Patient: sex M, age 78
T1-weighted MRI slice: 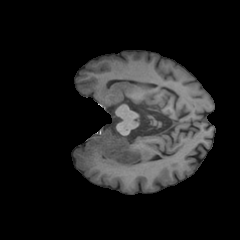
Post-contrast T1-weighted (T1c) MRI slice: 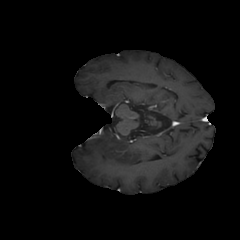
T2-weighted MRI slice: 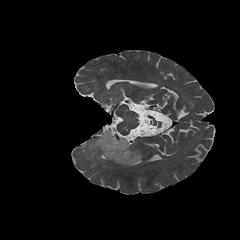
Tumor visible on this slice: yes
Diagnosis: Astrocytoma, IDH-wildtype
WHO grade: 3